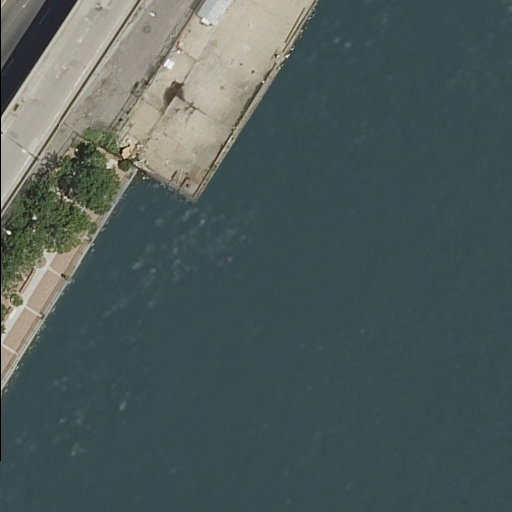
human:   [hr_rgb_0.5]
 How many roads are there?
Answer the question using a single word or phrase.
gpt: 6

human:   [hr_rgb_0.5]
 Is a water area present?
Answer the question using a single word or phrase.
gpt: yes

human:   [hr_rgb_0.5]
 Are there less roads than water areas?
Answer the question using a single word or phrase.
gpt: no

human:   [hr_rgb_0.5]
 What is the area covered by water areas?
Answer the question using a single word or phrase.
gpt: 8090m2

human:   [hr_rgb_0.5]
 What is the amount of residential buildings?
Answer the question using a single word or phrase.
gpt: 0

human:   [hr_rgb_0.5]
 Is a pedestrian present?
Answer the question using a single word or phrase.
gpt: yes

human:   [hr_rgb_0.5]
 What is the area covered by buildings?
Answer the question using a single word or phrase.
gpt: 0m2

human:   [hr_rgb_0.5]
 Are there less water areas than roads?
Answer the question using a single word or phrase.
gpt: yes

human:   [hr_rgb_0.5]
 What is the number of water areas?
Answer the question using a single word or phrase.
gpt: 1

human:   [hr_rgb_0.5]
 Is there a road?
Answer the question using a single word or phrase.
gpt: yes

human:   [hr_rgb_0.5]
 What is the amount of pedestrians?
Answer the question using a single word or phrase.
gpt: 1

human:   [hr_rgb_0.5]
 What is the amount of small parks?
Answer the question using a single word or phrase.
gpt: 0

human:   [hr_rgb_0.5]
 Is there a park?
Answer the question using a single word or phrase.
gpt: yes

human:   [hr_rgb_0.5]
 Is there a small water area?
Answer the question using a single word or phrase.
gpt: no

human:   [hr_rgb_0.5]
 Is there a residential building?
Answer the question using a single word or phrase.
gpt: no

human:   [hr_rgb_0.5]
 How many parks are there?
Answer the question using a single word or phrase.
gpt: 1

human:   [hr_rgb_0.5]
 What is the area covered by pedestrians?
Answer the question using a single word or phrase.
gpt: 1935m2

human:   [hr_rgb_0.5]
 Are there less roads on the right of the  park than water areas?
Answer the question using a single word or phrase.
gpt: no

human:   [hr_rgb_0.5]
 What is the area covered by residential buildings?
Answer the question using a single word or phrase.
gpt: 0m2

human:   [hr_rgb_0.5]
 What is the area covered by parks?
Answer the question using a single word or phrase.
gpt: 623m2

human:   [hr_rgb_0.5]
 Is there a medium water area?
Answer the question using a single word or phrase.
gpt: no

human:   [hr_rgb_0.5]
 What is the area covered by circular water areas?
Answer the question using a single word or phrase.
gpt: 0m2

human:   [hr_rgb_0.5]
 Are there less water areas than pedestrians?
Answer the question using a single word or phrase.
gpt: no

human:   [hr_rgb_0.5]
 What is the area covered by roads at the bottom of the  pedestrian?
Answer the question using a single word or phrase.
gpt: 0m2

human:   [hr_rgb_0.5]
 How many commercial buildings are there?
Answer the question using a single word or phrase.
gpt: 0

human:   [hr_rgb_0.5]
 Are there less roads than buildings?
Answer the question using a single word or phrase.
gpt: no

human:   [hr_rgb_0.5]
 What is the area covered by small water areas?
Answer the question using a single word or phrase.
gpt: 0m2

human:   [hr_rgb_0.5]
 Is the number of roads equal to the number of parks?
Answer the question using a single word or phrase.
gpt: no

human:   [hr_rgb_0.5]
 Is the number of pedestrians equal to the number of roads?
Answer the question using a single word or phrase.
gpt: no

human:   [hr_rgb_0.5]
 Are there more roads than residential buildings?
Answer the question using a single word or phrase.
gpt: yes

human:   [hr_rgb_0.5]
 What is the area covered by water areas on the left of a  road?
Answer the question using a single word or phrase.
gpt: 0m2

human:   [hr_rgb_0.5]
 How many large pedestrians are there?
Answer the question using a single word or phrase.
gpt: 1

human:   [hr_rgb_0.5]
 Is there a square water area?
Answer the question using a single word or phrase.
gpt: no

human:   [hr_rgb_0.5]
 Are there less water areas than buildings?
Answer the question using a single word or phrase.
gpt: no

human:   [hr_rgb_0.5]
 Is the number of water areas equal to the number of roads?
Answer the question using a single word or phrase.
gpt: no

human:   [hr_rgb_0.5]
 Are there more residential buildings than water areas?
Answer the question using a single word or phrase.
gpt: no

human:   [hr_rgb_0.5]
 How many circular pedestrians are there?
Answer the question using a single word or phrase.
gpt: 0

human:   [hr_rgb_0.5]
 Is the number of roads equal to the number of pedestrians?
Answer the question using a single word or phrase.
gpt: no

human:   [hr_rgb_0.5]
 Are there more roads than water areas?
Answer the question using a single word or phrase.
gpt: yes

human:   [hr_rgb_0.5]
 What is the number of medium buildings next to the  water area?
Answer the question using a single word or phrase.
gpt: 0

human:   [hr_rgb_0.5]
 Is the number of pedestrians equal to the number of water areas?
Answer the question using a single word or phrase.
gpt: yes

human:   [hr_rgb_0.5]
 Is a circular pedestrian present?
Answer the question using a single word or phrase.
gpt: no

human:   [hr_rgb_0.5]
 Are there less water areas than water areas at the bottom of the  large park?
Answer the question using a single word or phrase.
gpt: no

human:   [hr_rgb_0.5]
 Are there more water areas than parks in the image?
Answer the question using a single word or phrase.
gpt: no

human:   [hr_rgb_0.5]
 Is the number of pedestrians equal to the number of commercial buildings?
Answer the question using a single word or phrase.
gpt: no

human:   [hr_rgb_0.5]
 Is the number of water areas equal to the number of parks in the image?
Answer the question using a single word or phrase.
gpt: yes

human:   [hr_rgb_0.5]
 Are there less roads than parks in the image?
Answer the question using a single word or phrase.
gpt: no

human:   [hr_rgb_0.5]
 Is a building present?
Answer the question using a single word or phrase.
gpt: no

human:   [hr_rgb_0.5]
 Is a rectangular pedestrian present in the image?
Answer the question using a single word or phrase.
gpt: no

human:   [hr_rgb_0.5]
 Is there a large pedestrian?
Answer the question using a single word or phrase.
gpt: yes

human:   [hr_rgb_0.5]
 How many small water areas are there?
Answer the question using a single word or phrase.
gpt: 0

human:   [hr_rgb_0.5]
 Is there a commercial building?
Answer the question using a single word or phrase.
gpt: no

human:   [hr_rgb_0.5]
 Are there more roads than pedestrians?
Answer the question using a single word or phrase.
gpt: yes

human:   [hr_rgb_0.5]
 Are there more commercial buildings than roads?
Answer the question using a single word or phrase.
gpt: no

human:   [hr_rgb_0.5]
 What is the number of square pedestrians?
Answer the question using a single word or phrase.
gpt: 0

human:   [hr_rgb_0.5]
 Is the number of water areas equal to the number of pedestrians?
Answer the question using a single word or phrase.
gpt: yes

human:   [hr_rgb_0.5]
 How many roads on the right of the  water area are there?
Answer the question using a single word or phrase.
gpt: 0

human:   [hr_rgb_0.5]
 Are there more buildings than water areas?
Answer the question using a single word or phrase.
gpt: no

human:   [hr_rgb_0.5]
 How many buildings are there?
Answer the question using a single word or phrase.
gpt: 0

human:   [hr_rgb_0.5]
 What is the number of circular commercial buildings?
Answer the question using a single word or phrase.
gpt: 0

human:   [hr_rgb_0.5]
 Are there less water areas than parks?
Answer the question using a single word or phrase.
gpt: no

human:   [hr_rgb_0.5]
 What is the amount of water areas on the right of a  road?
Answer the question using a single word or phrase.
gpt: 0

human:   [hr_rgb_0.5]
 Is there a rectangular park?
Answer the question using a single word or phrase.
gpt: yes

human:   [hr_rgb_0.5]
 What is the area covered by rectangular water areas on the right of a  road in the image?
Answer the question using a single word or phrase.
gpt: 0m2